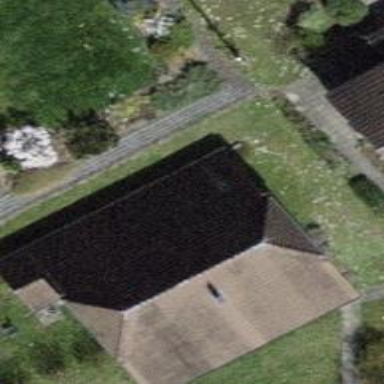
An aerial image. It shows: House with tiled roof.